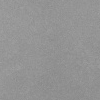
Atmospheric dust classification: dusty